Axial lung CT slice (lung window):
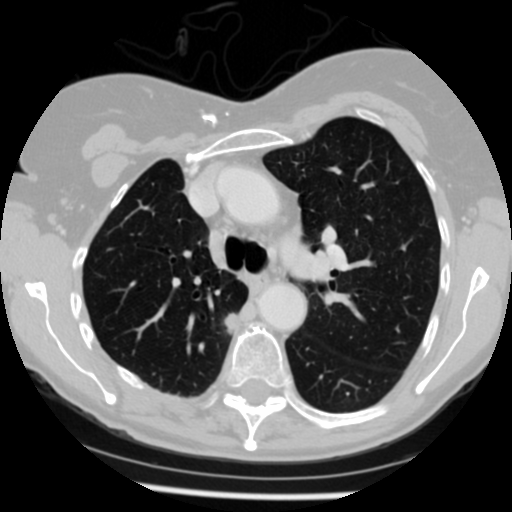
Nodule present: yes
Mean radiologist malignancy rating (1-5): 4